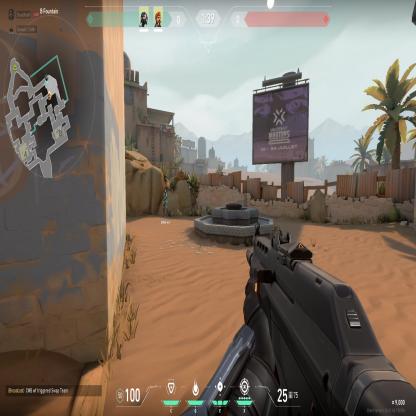
Label: teammate